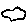
Label: cloud